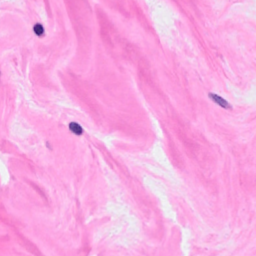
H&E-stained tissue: Breast